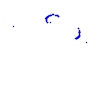
Particle: kaon